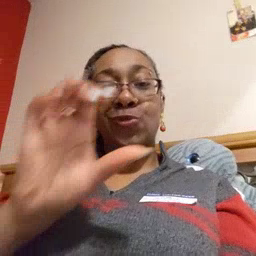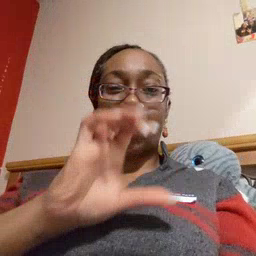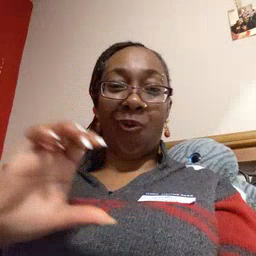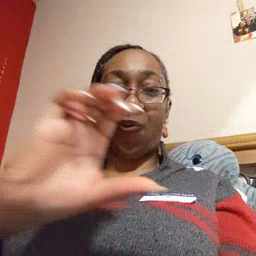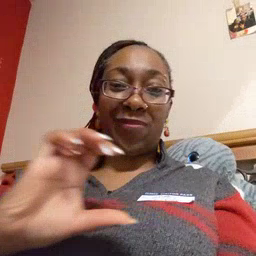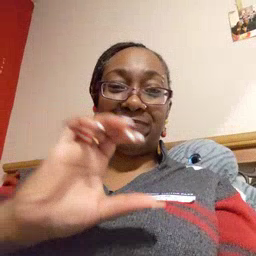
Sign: chocolate